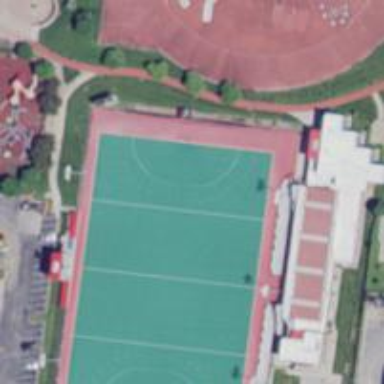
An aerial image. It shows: Field hockey pitch designated as leisure land.